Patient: sex F, age 66
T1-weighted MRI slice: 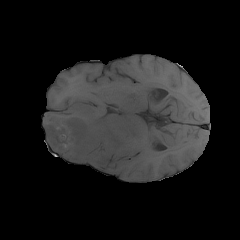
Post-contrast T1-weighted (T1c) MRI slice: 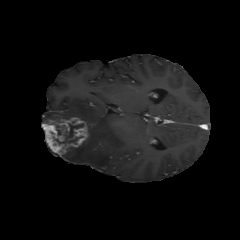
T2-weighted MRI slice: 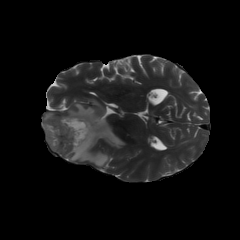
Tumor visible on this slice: yes
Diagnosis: Glioblastoma, IDH-wildtype
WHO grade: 4